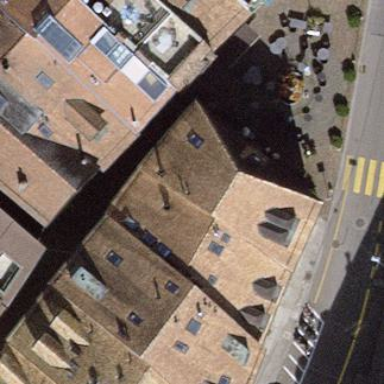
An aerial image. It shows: Gabled building with roof made of roof tiles. The roof is oriented across the building.